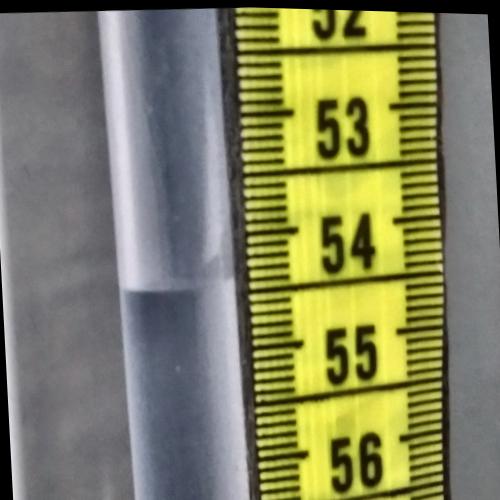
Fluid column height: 54.4 cm